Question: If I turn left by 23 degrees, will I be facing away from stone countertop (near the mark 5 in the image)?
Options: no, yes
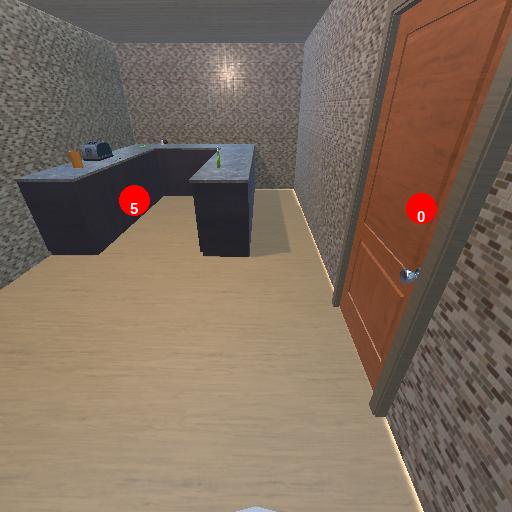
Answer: no